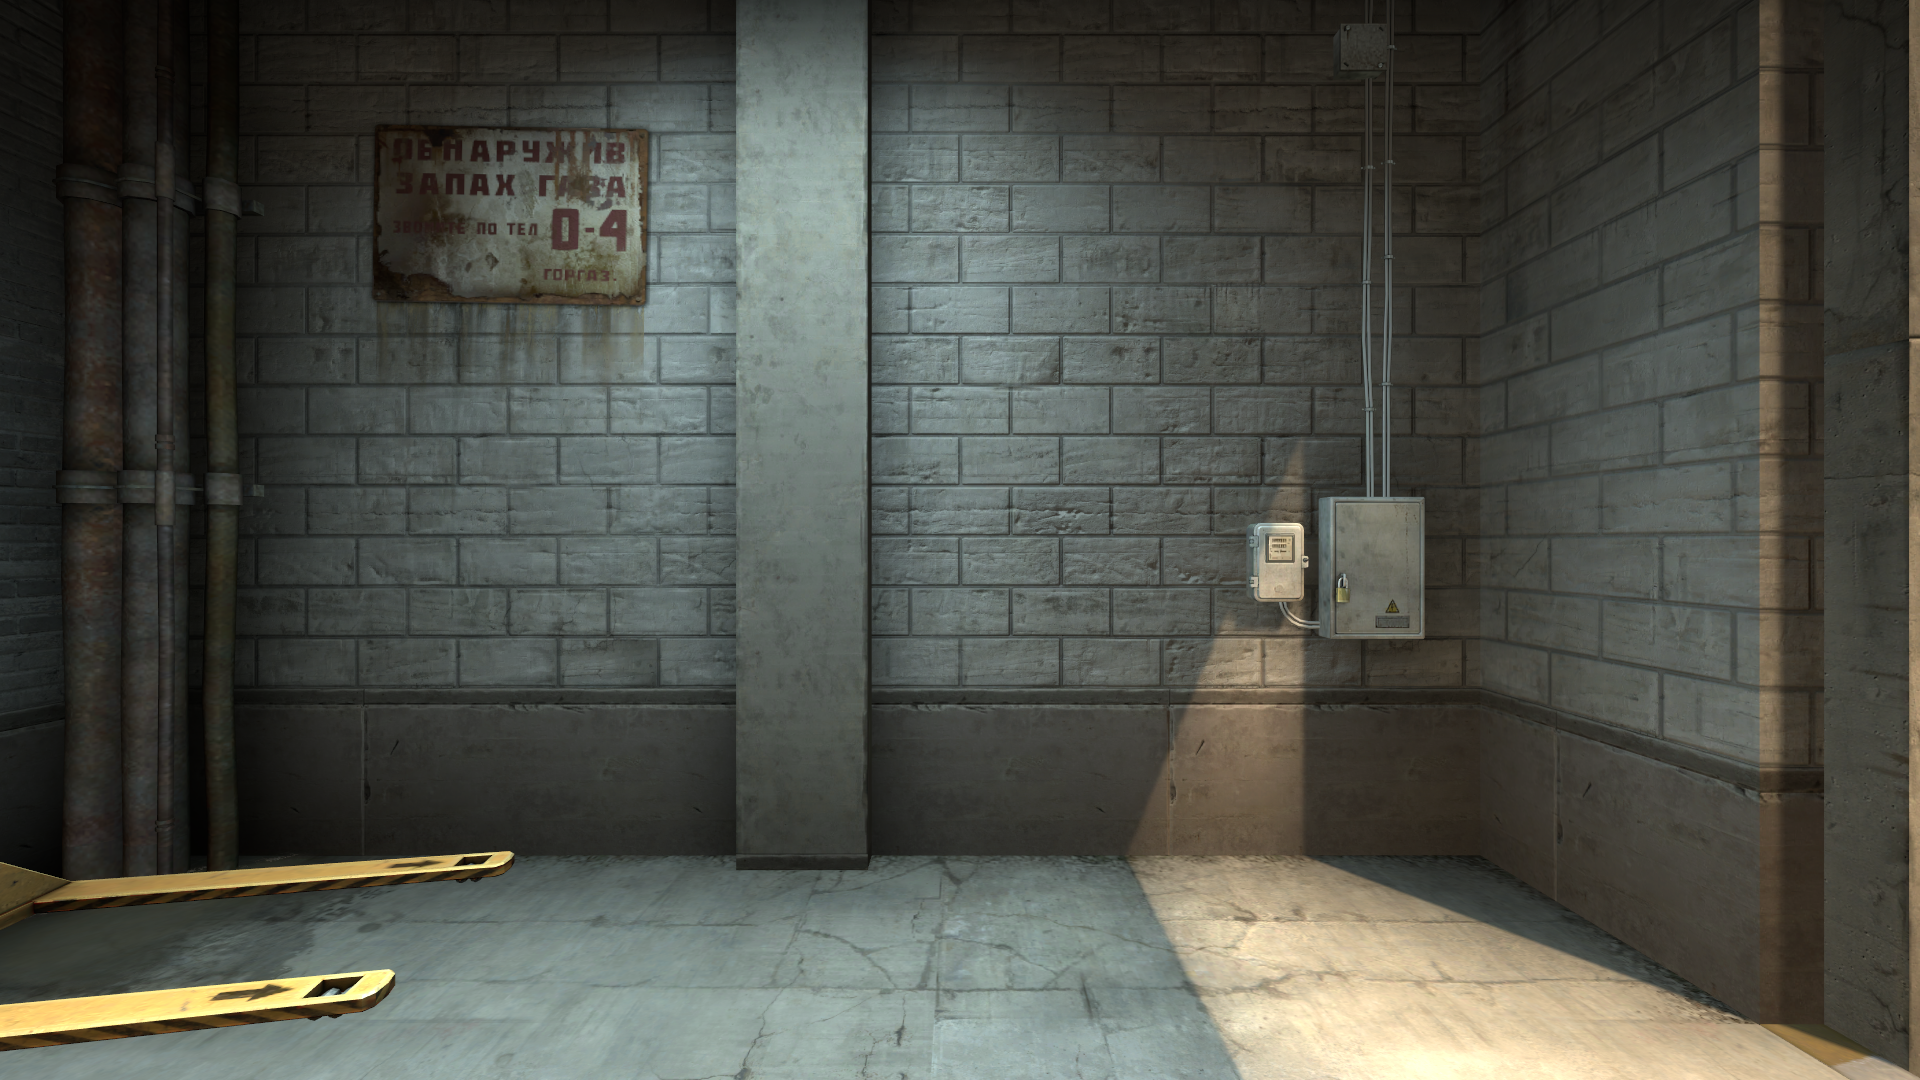
Map: de_train